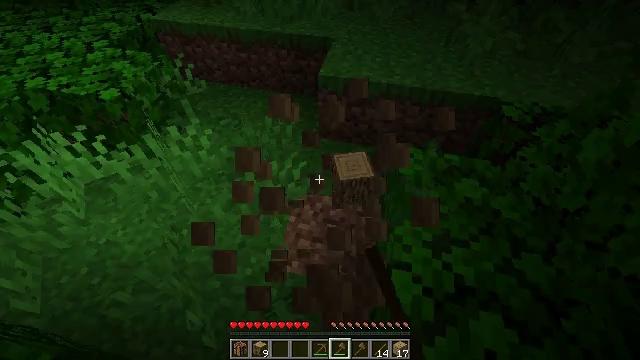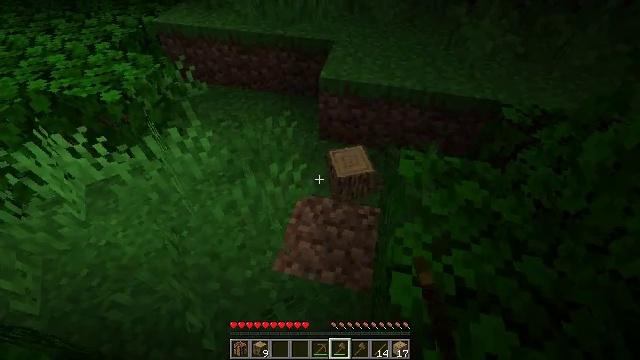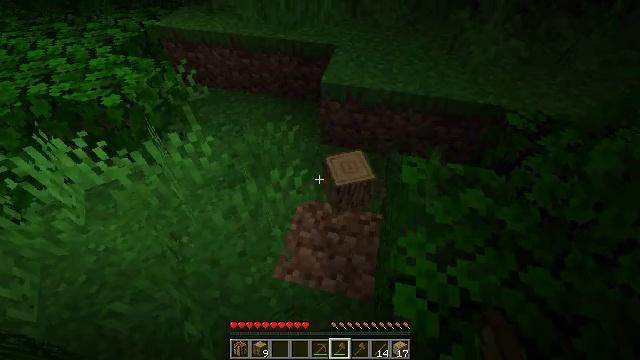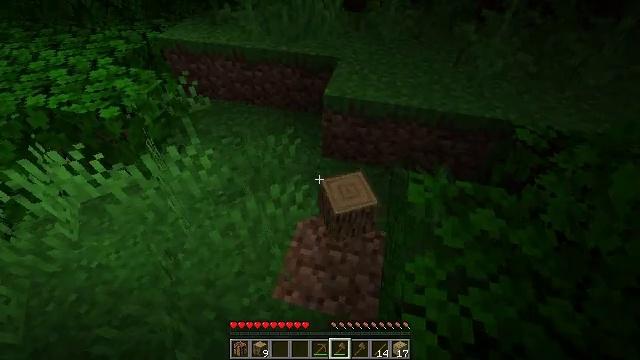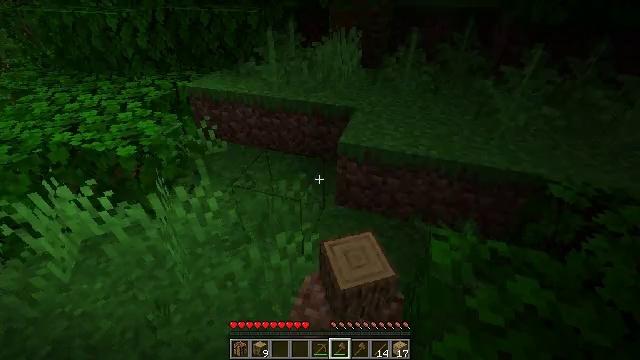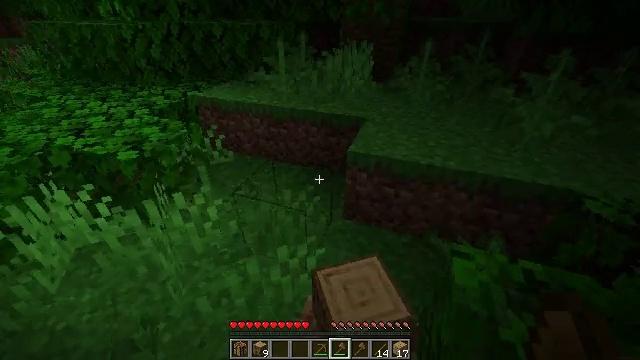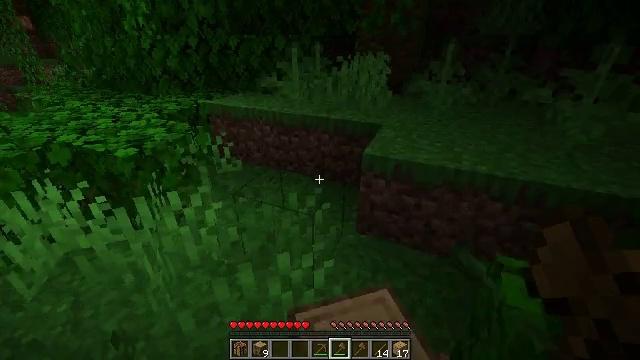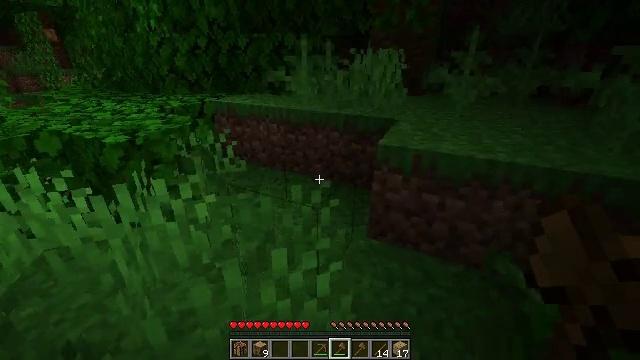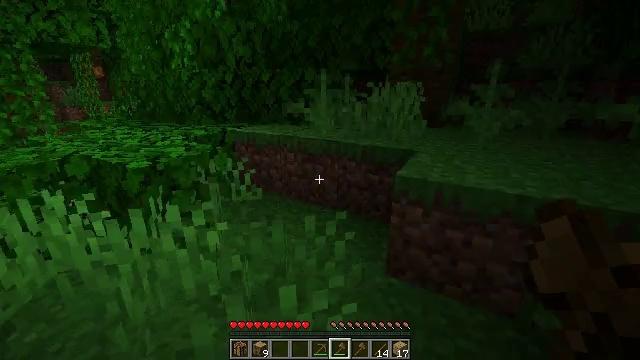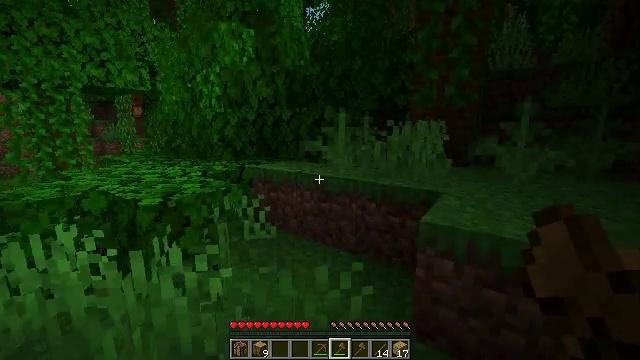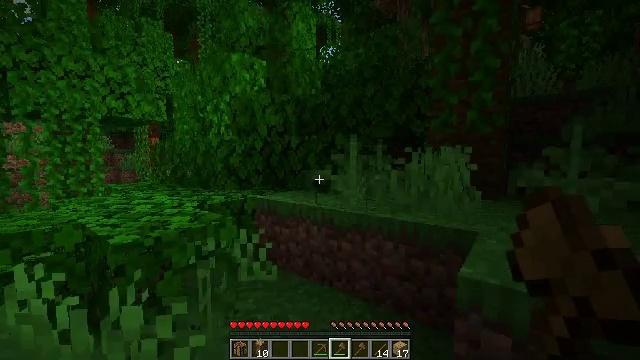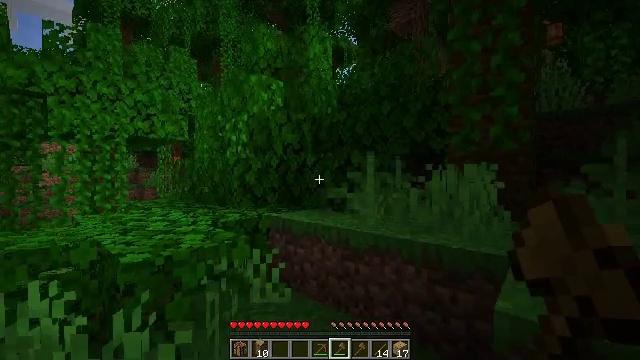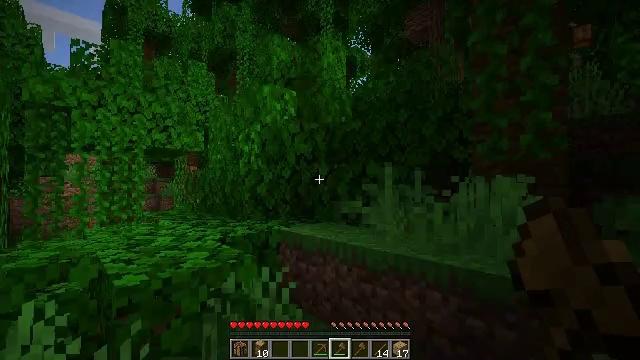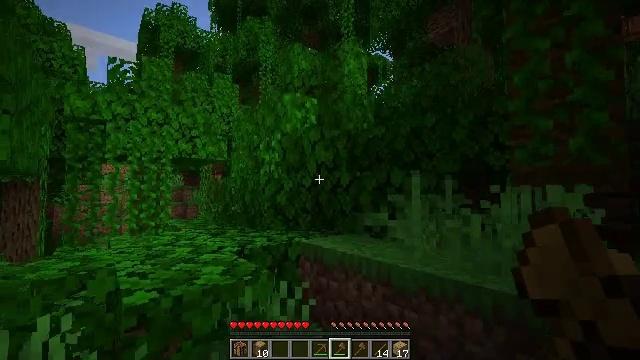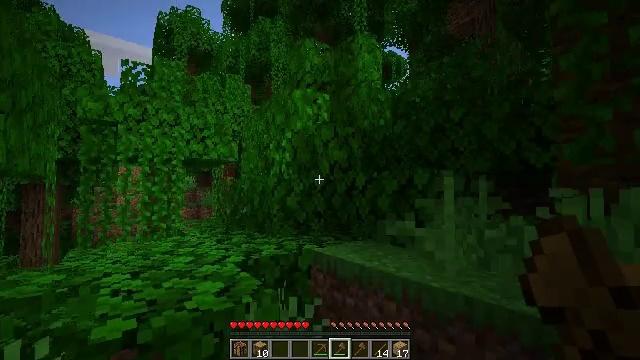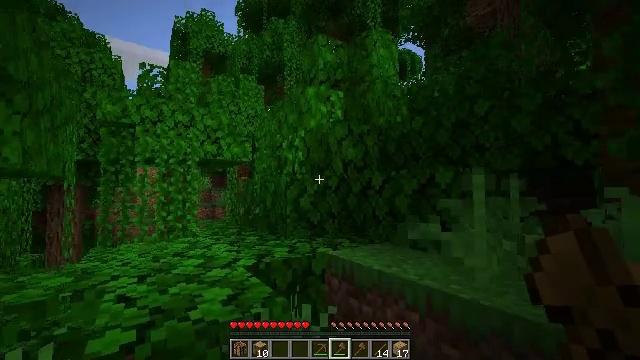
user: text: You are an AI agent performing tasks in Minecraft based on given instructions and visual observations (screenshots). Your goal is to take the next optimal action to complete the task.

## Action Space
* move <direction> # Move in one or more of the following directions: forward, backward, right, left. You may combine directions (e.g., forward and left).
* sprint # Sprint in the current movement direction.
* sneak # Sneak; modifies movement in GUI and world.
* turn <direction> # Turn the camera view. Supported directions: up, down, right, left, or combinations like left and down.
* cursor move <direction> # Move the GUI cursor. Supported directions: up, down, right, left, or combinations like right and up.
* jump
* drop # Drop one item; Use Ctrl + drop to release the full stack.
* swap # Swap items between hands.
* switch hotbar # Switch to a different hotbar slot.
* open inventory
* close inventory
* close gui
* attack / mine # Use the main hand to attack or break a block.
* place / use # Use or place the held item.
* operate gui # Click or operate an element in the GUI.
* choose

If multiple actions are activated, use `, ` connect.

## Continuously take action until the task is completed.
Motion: motion action
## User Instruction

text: Harvest the cocoa pods from the jungle tree.
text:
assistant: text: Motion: no_op
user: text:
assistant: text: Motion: move forward
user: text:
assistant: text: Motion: move forward, turn up
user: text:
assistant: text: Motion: move forward, turn left and up
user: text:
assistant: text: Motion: move forward, turn left and up
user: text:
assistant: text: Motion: move forward, turn left and up
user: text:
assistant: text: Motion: move forward, turn left and up
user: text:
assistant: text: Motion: move forward, turn left and up
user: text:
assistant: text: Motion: move forward, turn left and up
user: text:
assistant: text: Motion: move forward, turn left and up
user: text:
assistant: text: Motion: move forward, turn left and up
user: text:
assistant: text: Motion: move forward, turn left and up
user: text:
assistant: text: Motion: move forward, turn left and up
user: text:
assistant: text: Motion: move forward, turn left
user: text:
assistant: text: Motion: move forward, turn left
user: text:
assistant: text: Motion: move forward, turn left
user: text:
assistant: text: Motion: move forward, turn left
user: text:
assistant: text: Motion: move forward, turn left
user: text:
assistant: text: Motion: move forward, turn left
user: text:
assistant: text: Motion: move forward, turn left and down
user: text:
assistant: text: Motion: move forward, turn left and down
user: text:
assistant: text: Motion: move forward, turn left and down, jump
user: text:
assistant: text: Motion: move forward, turn down, jump
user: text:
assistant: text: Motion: move forward, turn down, jump
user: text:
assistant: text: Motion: move forward, turn down, jump
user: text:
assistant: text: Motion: move forward, turn down, jump
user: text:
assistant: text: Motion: move forward, turn down
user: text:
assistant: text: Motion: move forward, turn left and down
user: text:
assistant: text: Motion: move forward, turn left and down
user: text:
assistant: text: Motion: move forward